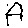
Label: house